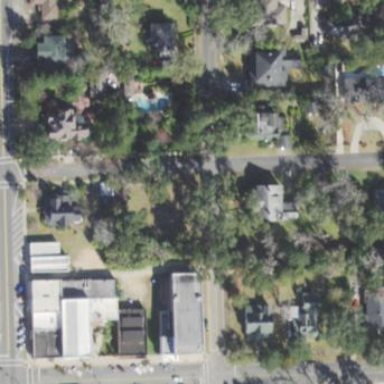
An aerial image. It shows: This residential area consists of single-family homes.